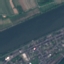
Land use / land cover: River